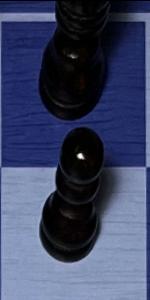
Label: Pawn_Black